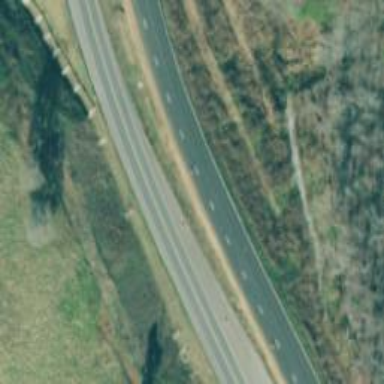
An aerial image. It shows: Trunk highway.